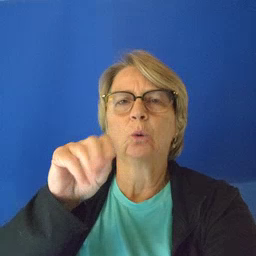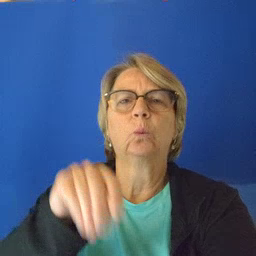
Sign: into